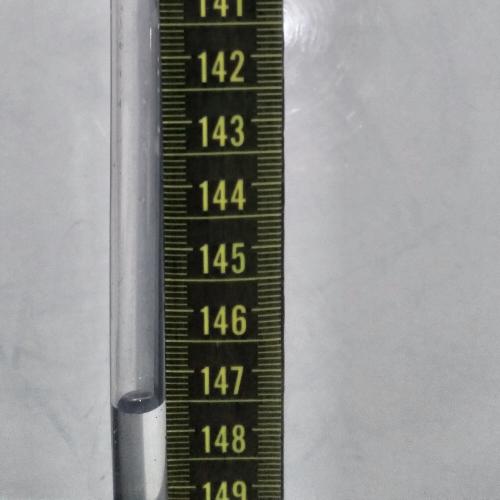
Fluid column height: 147.5 cm